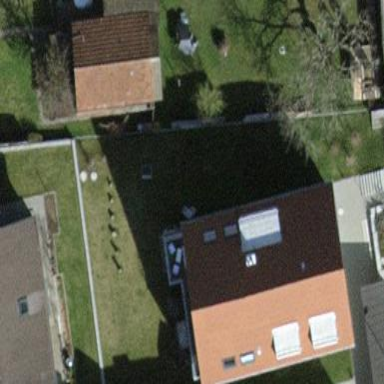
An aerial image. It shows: Gabled building.